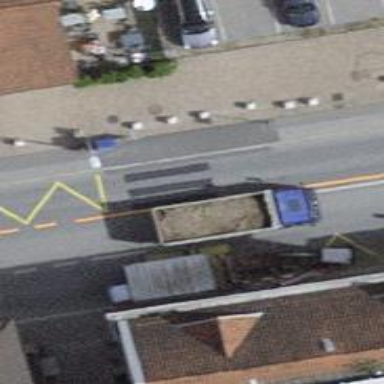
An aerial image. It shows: Marked crossing with pedestrian island.